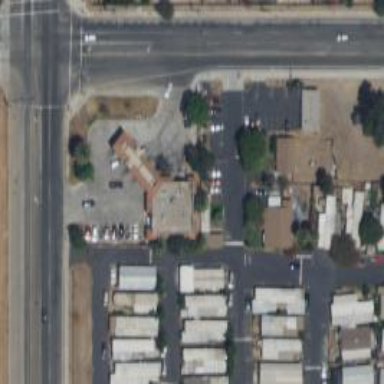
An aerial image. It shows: Convenience shop.